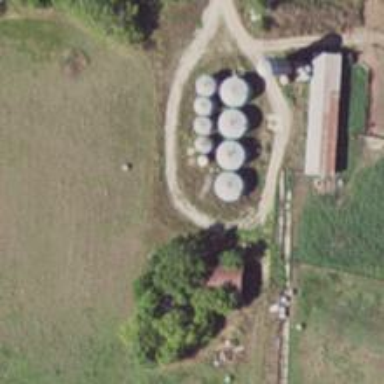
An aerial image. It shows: Silo.